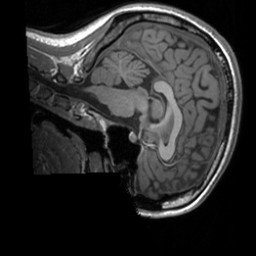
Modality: T1w
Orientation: sagittal
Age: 22
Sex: female
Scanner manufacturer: siemens
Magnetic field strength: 3 T
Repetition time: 1.9 s
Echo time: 0.00226 s